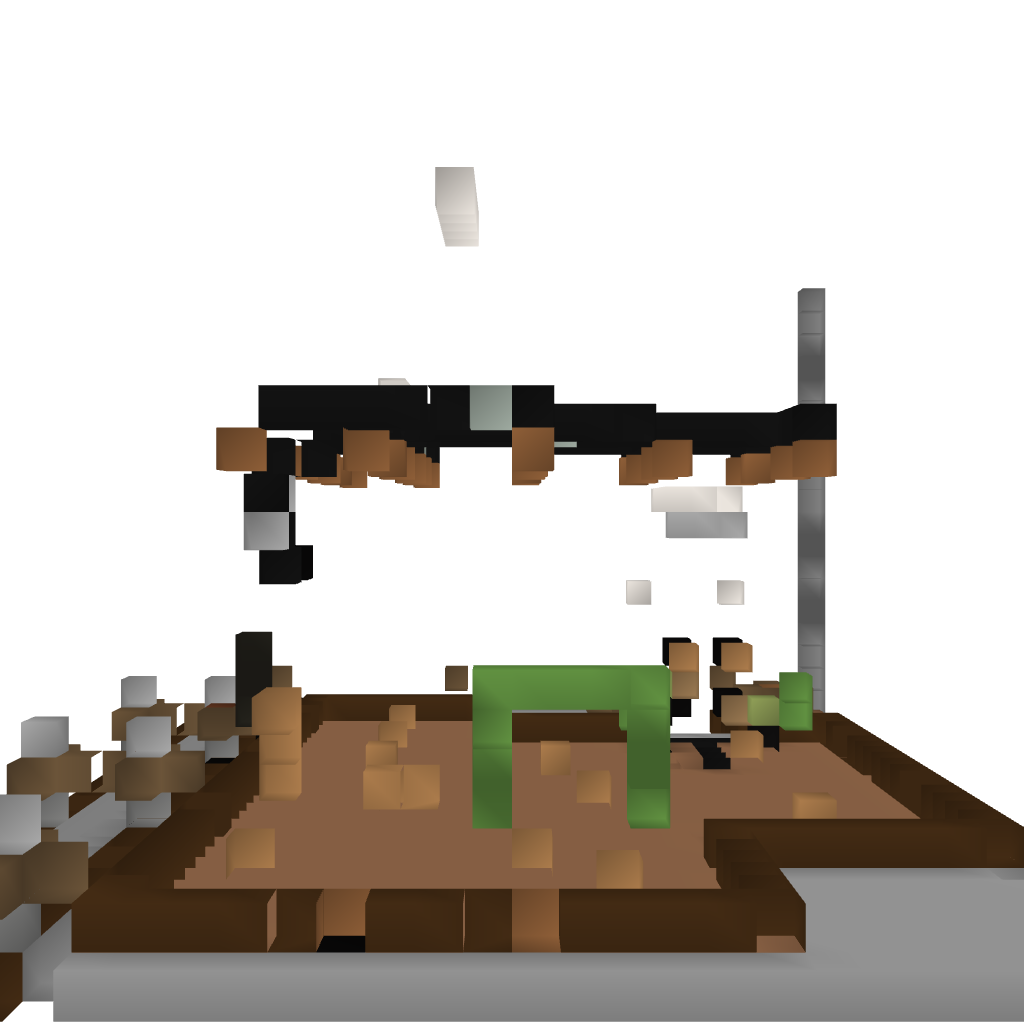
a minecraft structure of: electric_ice's quartz hoiuse